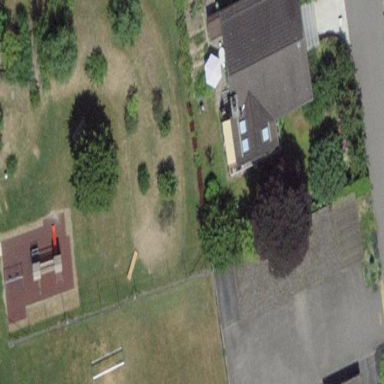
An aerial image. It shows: Playground area for leisure activities on the land.